Field crop: maize
Growth stage: 2
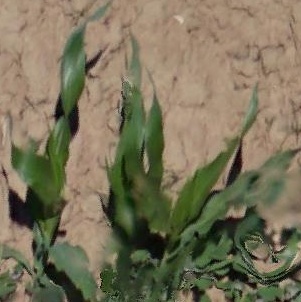
Species: maize